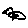
Label: bird